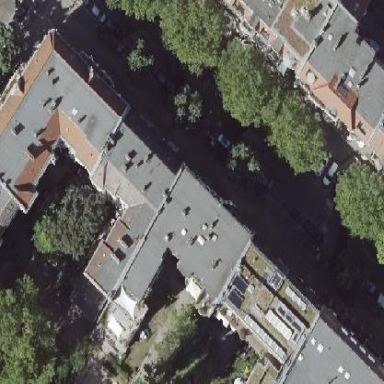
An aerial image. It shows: Residential building with unique double saltbox roof shape.